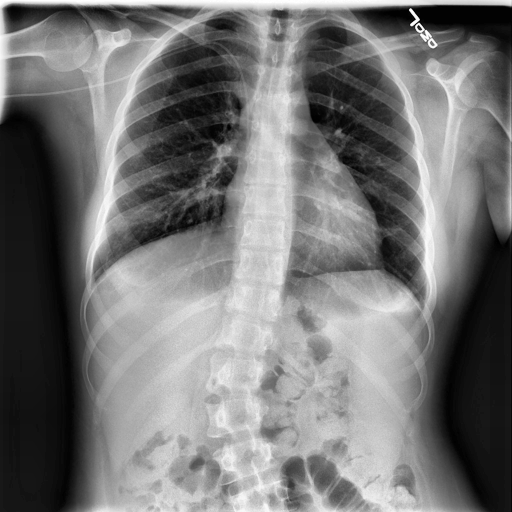
Finding: NORMAL